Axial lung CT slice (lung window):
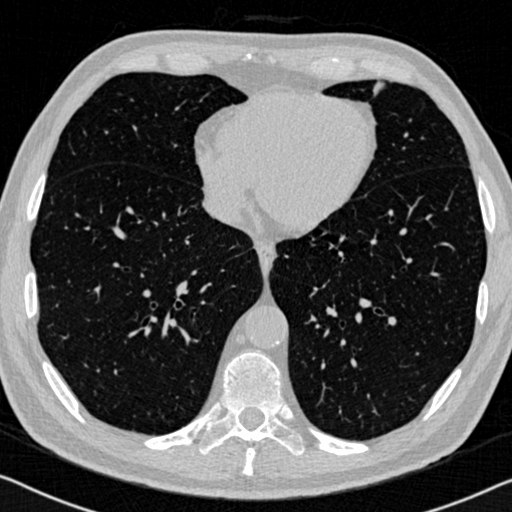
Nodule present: no